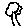
Label: tree